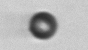
Label: bead